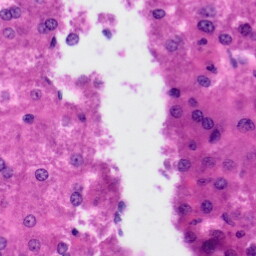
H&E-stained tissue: Liver